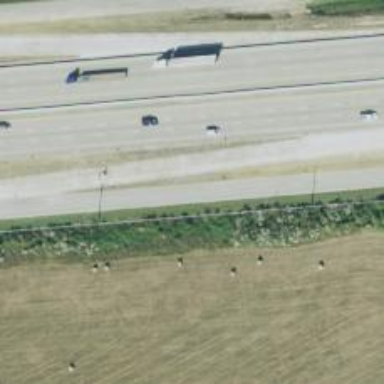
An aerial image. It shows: Secondary road with frontage road alongside.